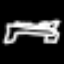
Label: bed